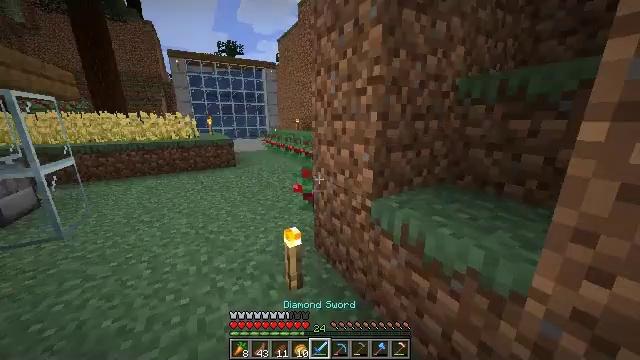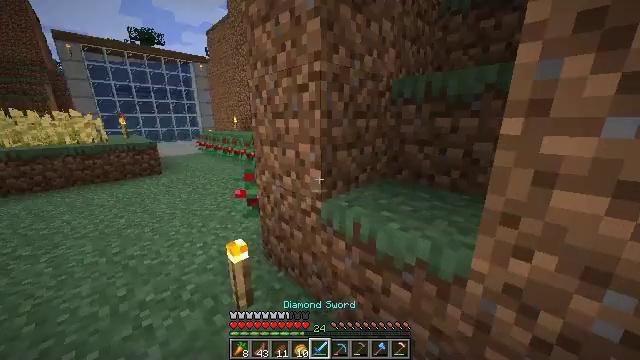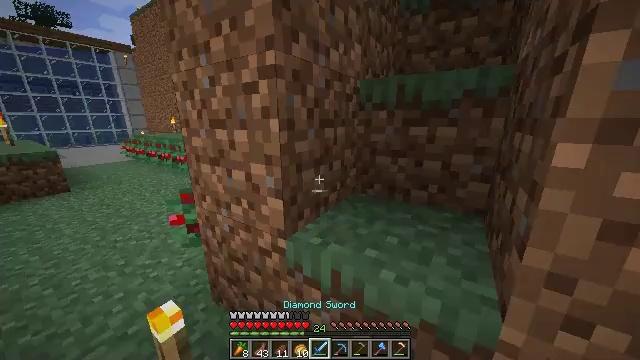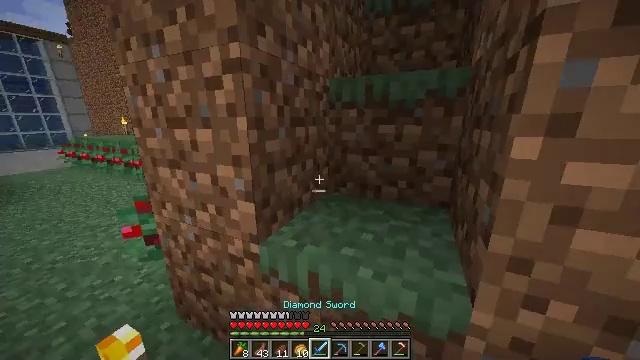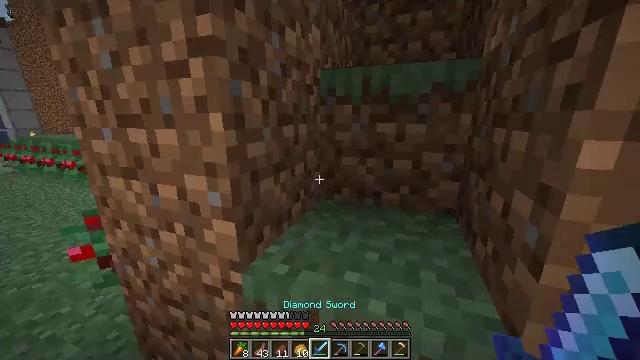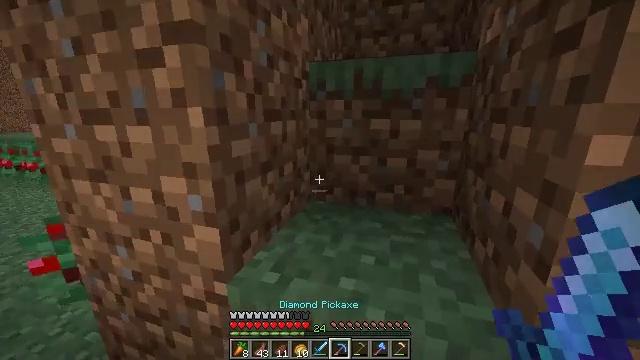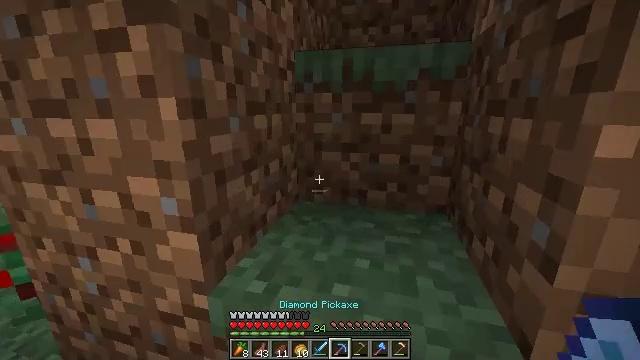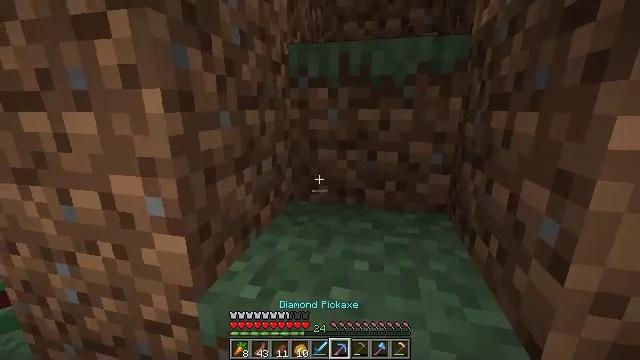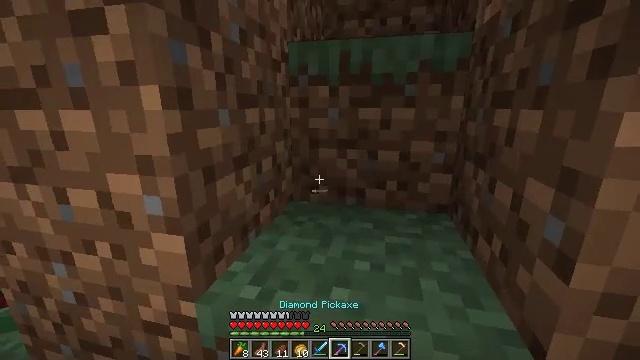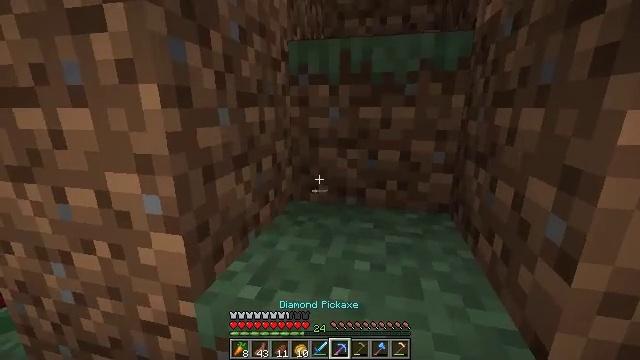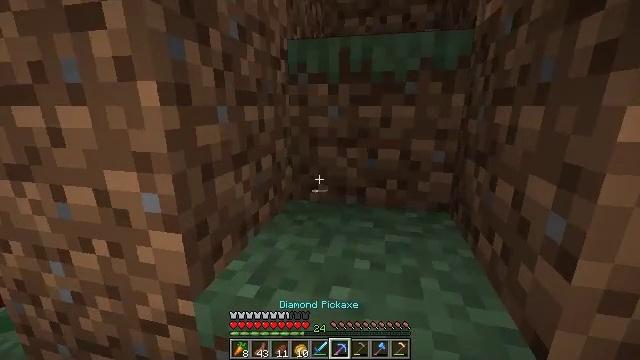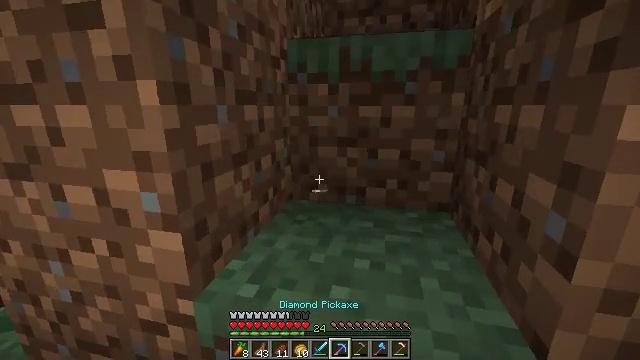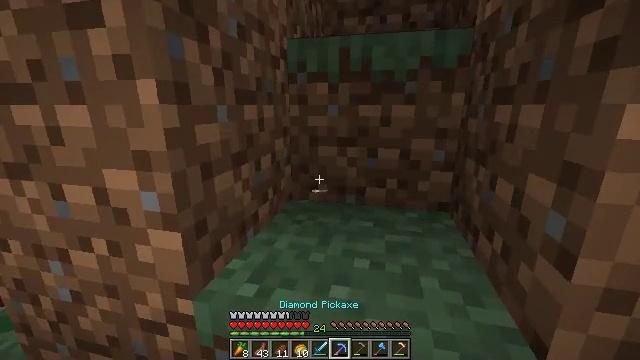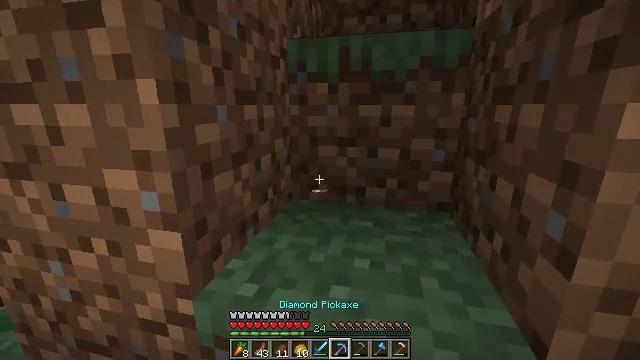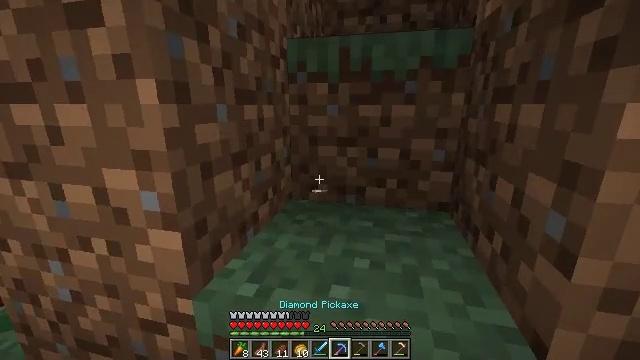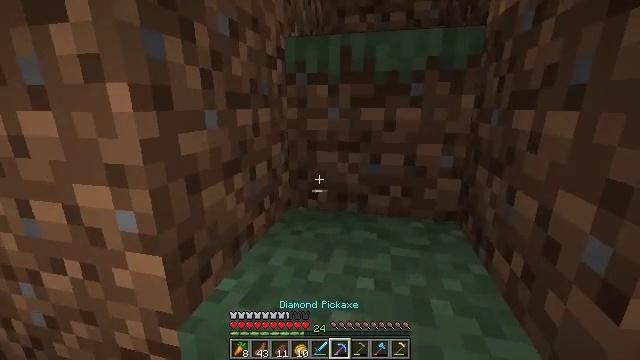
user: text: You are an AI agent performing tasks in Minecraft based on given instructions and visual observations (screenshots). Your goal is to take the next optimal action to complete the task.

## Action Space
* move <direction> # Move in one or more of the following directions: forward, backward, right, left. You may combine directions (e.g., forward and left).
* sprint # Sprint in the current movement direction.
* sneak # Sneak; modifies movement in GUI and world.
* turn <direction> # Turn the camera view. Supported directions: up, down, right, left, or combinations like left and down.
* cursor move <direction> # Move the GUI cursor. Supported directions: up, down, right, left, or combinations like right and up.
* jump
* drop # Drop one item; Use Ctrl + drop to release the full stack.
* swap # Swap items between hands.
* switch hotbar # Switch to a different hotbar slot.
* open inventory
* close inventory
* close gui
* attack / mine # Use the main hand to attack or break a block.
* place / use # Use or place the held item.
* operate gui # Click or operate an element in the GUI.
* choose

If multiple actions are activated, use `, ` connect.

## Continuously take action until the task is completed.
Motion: motion action
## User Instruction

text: Harvest carrots from the farmland.
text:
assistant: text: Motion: move forward, turn right
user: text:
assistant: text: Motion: move forward, turn right
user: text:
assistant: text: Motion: turn right
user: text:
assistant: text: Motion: turn right
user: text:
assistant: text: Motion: turn right
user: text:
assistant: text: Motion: turn right
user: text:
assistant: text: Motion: turn right
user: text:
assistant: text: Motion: no_op
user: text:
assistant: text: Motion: no_op
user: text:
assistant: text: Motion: no_op
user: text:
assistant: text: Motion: no_op
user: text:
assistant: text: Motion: no_op
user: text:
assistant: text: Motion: no_op
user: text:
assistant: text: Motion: no_op
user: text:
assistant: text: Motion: move forward
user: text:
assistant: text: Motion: move forward
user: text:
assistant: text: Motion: move forward, turn right
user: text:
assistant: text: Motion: move forward
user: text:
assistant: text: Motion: move forward, turn right
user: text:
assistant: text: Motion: move forward, turn right
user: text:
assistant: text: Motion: move forward, turn right and up, jump
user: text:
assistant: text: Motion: move forward, turn right and up, jump
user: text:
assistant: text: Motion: move forward, turn right and up, jump
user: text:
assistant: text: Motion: move forward, turn right and up, jump
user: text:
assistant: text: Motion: move forward, turn right and up, jump
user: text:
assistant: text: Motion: move forward, turn right and up, jump
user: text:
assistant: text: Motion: move forward, jump
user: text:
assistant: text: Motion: move forward, jump
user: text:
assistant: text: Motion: move forward, sprint, jump
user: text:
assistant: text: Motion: move forward, sprint, turn left, jump